Question: So, I am trying to get started with UML class diagrams and as a sort of exercise I am trying to model some existing code. Lets say I have this:
'''
public interface IDataContextWrapper : IDisposable
{
//blah blah blah
}
public class DataContextWrapper<T> : IDataContextWrapper where T : DataContext, new()
{
//blah blah blah
}
public class ArtistRepository
{
L2SDCWrapper.Interfaces.IDataContextWrapper dataContext;
public ArtistRepository()
: this(new DataContextWrapper<ChinookDataContext>())
{
}
public ArtistRepository(IDataContextWrapper dc)
{
dataContext = dc;
}
//blah blah blah
}
'''
I've come up with this:

My concerns:
- -
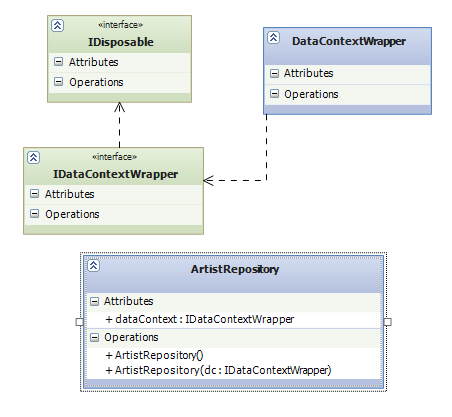
Answer: It is generally not a good idea to try to represent every detail of an implementation in UML. UML is better for describing design, and there is to my knowledge no standardized UML profile (= adaptation) for C#, or indeed most other languages.
That said, here's a couple of pointers:
1. Dependencies are rather weak, unspecific connections. The two Interfaces should be connected by a Generalization (inheritance).
2. UML allows for representation of generics / templates / parameterized classes. The specifics of modelling such classes depend on the tool you're using.
3. The parameterless ArtistRepository constructor actually creates an object of an anonymous class. You can represent that class in the class diagram if you wish, but if you really want to get into that level of detail it is probably better to draw a sequence diagram for the constructor.
Here's a class diagram along those lines, drawn in Sparx Systems' Enterprise Architect:
Note the parameterized DataContextWrapper and the abstract DataContext. It wasn't included in the code sample but I assumed it's an abstract class; if it is in fact an interface the relationship should be a Realization rather than a Generalization.
I've modelled two versions of ArtistRepository, one using an attribute and one using a directed association to represent the dc member. These two are semantically equivalent in UML.
I've only drawn the dependencies to DataContextWrapper and ChinookDataContext from one of them, but that's just so this example doesn't get too cluttered; whichever representation you choose should have both relationships of course.
I have not modelled the anonymous class created by the ArtistRepository constructor. For an overview I think this is plenty.